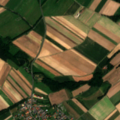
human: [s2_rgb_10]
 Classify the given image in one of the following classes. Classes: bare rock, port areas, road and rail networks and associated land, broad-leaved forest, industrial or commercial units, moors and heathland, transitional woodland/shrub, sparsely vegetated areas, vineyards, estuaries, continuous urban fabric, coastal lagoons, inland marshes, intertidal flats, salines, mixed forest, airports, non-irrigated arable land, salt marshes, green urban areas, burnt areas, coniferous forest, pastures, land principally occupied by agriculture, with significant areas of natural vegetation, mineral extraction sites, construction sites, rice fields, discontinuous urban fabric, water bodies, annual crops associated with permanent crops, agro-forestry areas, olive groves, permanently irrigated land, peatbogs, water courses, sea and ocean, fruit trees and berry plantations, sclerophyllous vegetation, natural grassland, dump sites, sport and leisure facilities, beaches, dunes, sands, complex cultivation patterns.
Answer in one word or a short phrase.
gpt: discontinuous urban fabric, non-irrigated arable land, land principally occupied by agriculture, with significant areas of natural vegetation